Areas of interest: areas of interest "Shandong Provincial Institute of Mechanical Design"
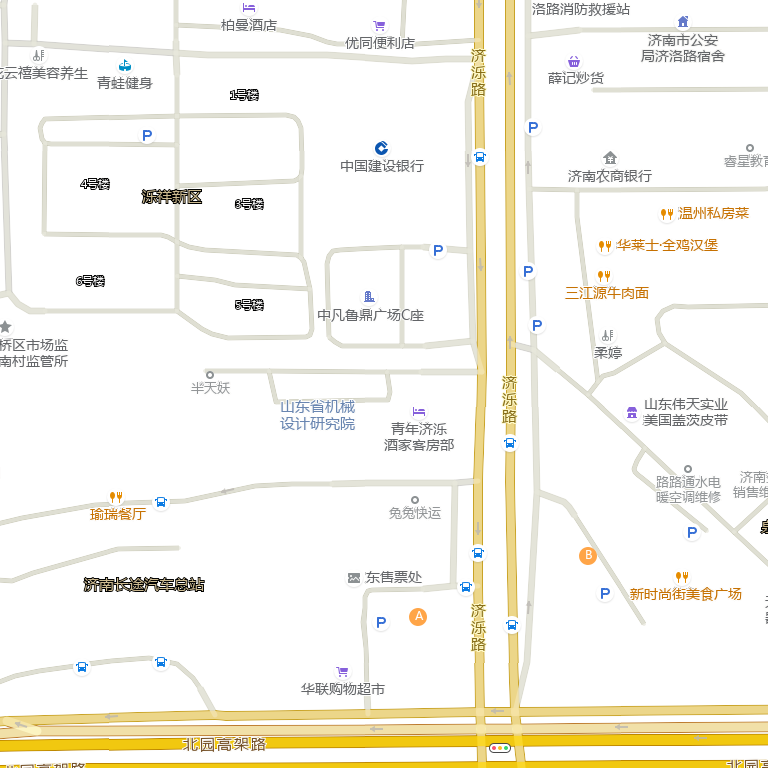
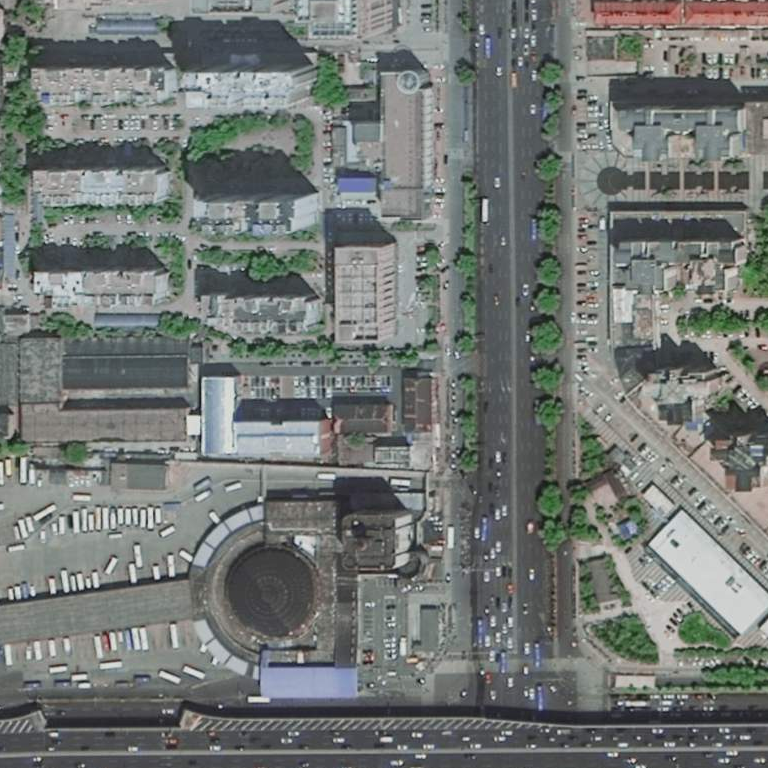